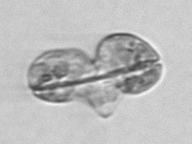
Label: Karenia